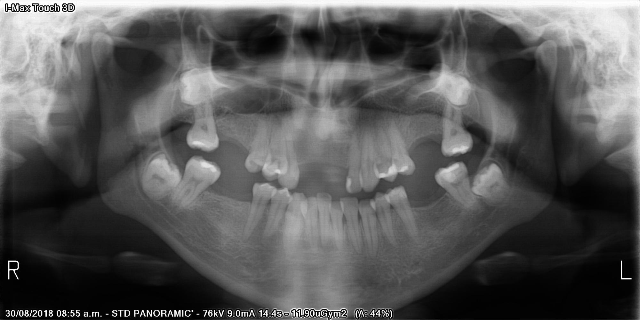
adult